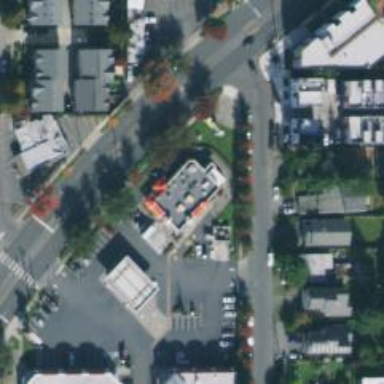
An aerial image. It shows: Convenience shop.